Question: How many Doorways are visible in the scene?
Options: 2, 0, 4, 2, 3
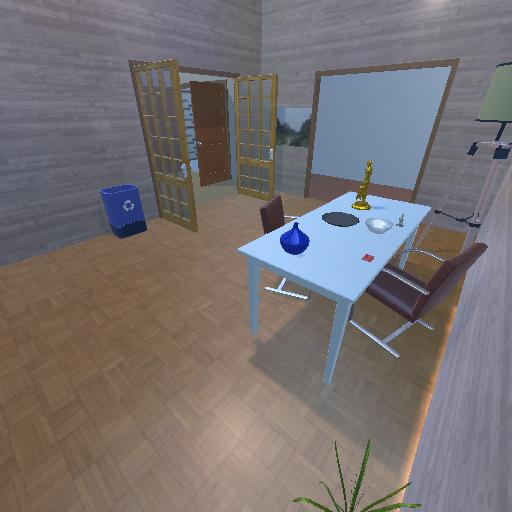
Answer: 2